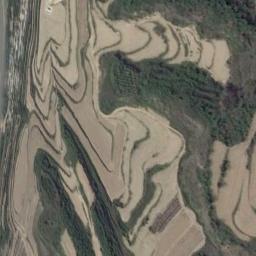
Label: terrace